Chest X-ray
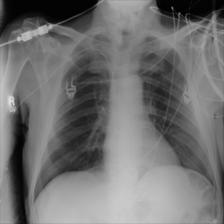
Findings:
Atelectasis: negative
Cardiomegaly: negative
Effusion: negative
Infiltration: negative
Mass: negative
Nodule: negative
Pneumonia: negative
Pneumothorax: negative
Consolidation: negative
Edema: negative
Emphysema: negative
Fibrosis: negative
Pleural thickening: negative
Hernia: negative